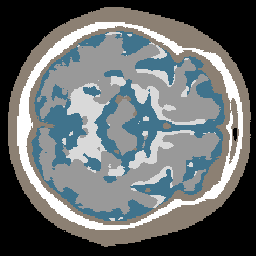
Label: no_lesion